Question:
I have two instances of a CALayer subclass.
The only difference between them is this line:
'''
[self setTransform:CATransform3DMakeScale(2, 2, 2)];
'''
What else do I need so that the large layer looks good at scale 2x ?
PS: (to avoid any confusion) The layers also include a few control buttons, shadows and rounded corner to mimic the look of windows in a windowing system, but those are not NSWindows instances.
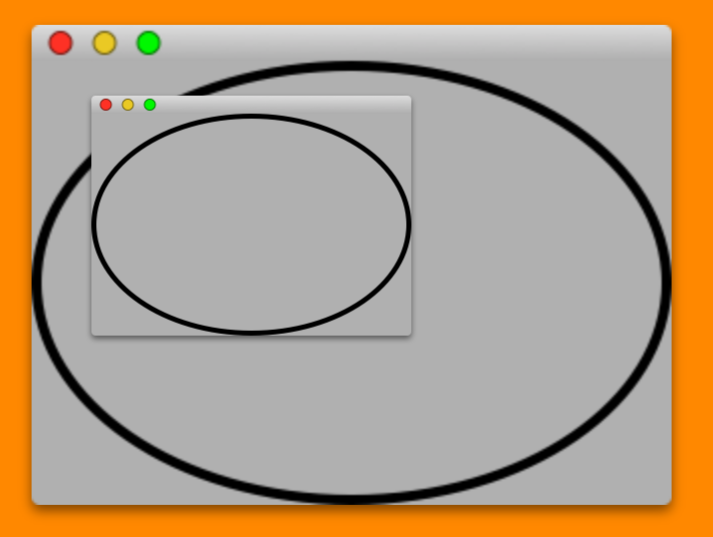
Answer: The short answer is, don't use transforms. Transforms scale the layer by magnifying it, without re-rendering.
You could get a very similar effect by using a CAShapeLayer and animating changes to the path. That would give you sharp rendering, however, because it path animation does re-render the pixels.
I say "similar" effect because CAShapeLayers use a lineWidth property for the whole layer. You can animate the line width between values, and use fractional values, but you'll have to do some fine-tuning to get the line thickness to animate up and down in proportion to the size of the shape. Another consideration is that the graphics system uses anti-aliasing to draw fractional width paths, so when the line width is not an integer value they will look slightly soft. You could turn off antialiasing, but then they would look really jaggy.